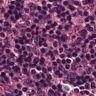
Metastatic tissue present: no